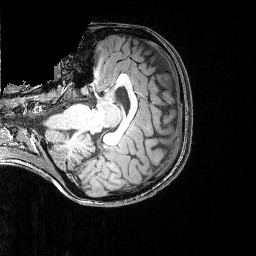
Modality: T1w
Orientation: axial
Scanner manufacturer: siemens
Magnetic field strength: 3 T
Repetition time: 2.25 s
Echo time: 0.00418 s